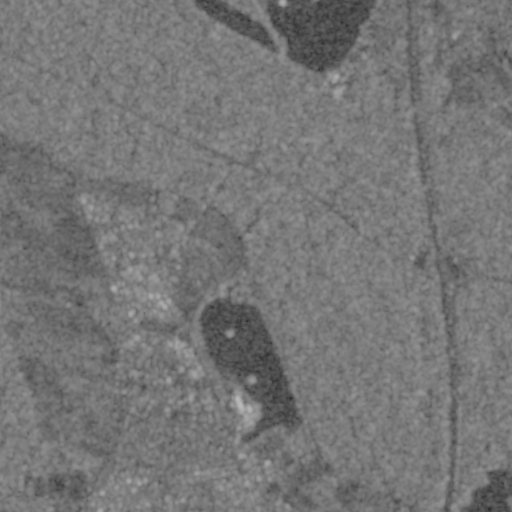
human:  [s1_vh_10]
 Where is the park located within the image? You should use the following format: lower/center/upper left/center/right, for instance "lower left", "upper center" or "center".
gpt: The park is located in the lower of the image.
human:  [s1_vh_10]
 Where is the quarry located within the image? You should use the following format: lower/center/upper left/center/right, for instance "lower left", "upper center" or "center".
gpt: The quarry is located in the upper right of the image.
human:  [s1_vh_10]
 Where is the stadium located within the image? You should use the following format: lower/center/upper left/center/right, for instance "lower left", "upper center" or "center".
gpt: The stadium is located in the lower left of the image.
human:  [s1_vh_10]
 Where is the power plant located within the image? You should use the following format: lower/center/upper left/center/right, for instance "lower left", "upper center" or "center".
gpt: There is no power plant in the image.

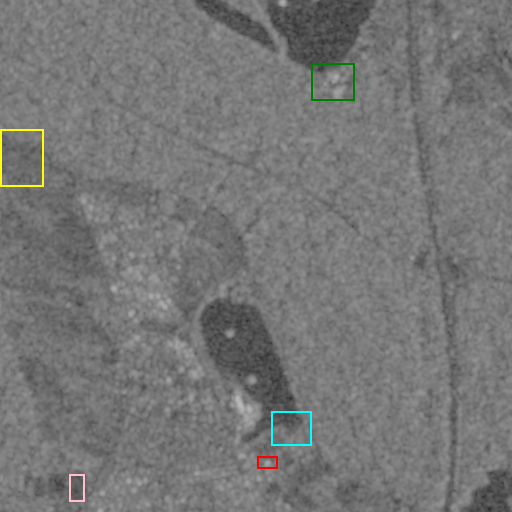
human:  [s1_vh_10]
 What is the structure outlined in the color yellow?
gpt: The structure outlined in yellow is a crop field.
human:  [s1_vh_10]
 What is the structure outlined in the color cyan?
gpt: The structure outlined in cyan is a park.
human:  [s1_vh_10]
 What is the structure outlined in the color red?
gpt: The structure outlined in red is a parking lot.
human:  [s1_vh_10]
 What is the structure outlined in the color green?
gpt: The structure outlined in green is a quarry.
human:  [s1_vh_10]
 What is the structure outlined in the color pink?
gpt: The structure outlined in pink is a stadium.
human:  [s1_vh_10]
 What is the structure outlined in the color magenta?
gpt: There is no magenta outline.